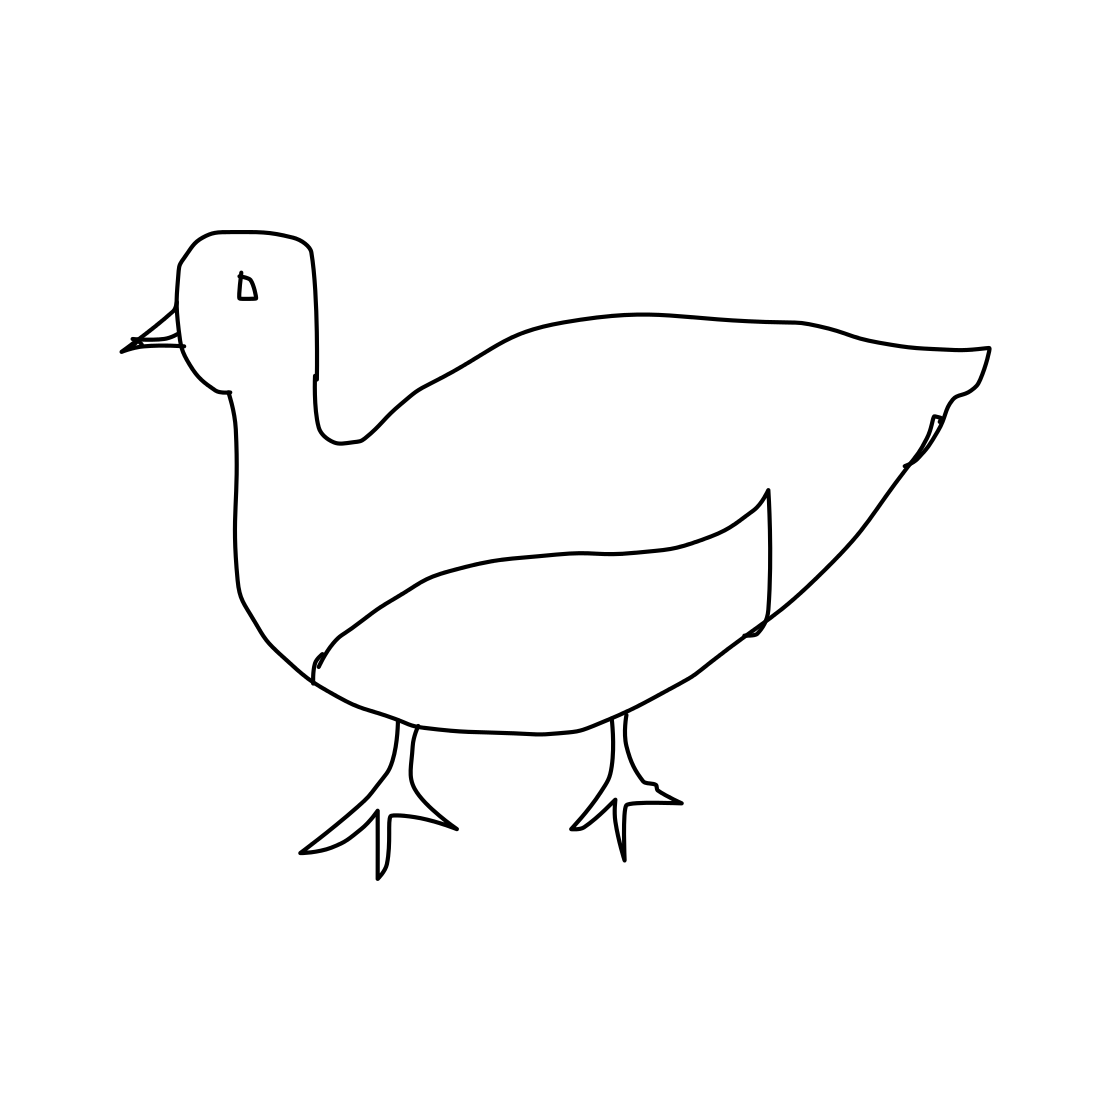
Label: duck